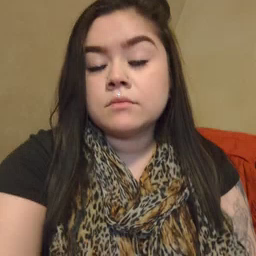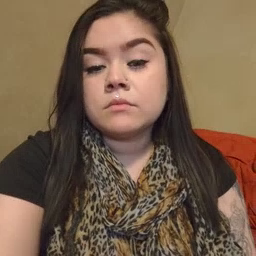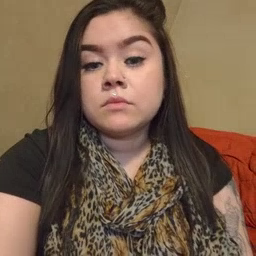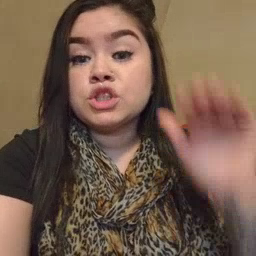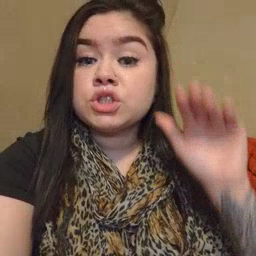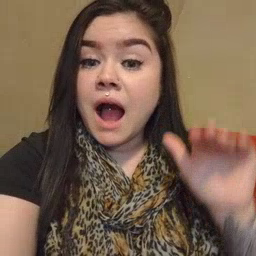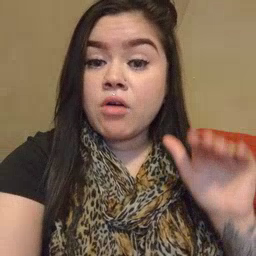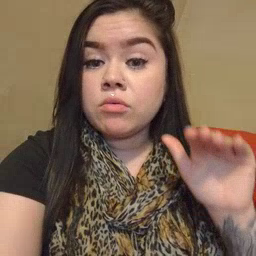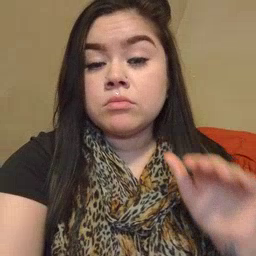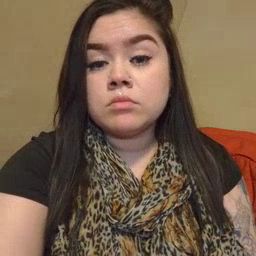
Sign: child